Question: Here's something similar to what I'm trying to achieve (see image). I have the delete button (on the right) working, so I know how to add the buttons. But how can I shift the text to leave room for the button on the left?

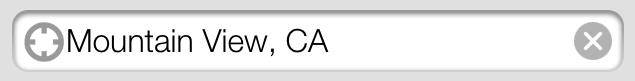
Answer: You can do something like this
'''
<RelativeLayout xmlns:android="http://schemas.android.com/apk/res/android"
xmlns:tools="http://schemas.android.com/tools"
android:layout_width="match_parent"
android:layout_height="match_parent" >
<RelativeLayout
android:layout_width="fill_parent"
android:layout_height="wrap_content"
android:layout_margin="10dp"
android:gravity="center_vertical" >
<EditText
android:id="@+id/editText"
android:layout_width="fill_parent"
android:layout_height="wrap_content"
android:paddingLeft="30dp"
android:paddingRight="30dp" />
<ImageView
android:id="@+id/leftImageView"
android:layout_width="wrap_content"
android:layout_height="wrap_content"
android:layout_alignParentLeft="true"
android:layout_marginLeft="5dp"
android:src="@drawable/ic_launcher" />
<ImageView
android:id="@+id/rightImageView"
android:layout_width="wrap_content"
android:layout_height="wrap_content"
android:layout_alignParentRight="true"
android:layout_marginRight="5dp"
android:src="@drawable/ic_launcher" />
</RelativeLayout>
</RelativeLayout>
'''
Instead of ImageViews you can use Buttons or any other View. Also adjust the margins and paddings according to your need.